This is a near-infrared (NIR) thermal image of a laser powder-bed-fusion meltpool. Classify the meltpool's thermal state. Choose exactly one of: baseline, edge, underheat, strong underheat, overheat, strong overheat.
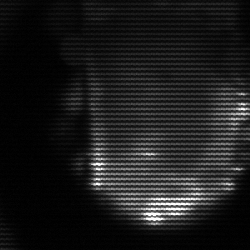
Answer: baseline